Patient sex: M
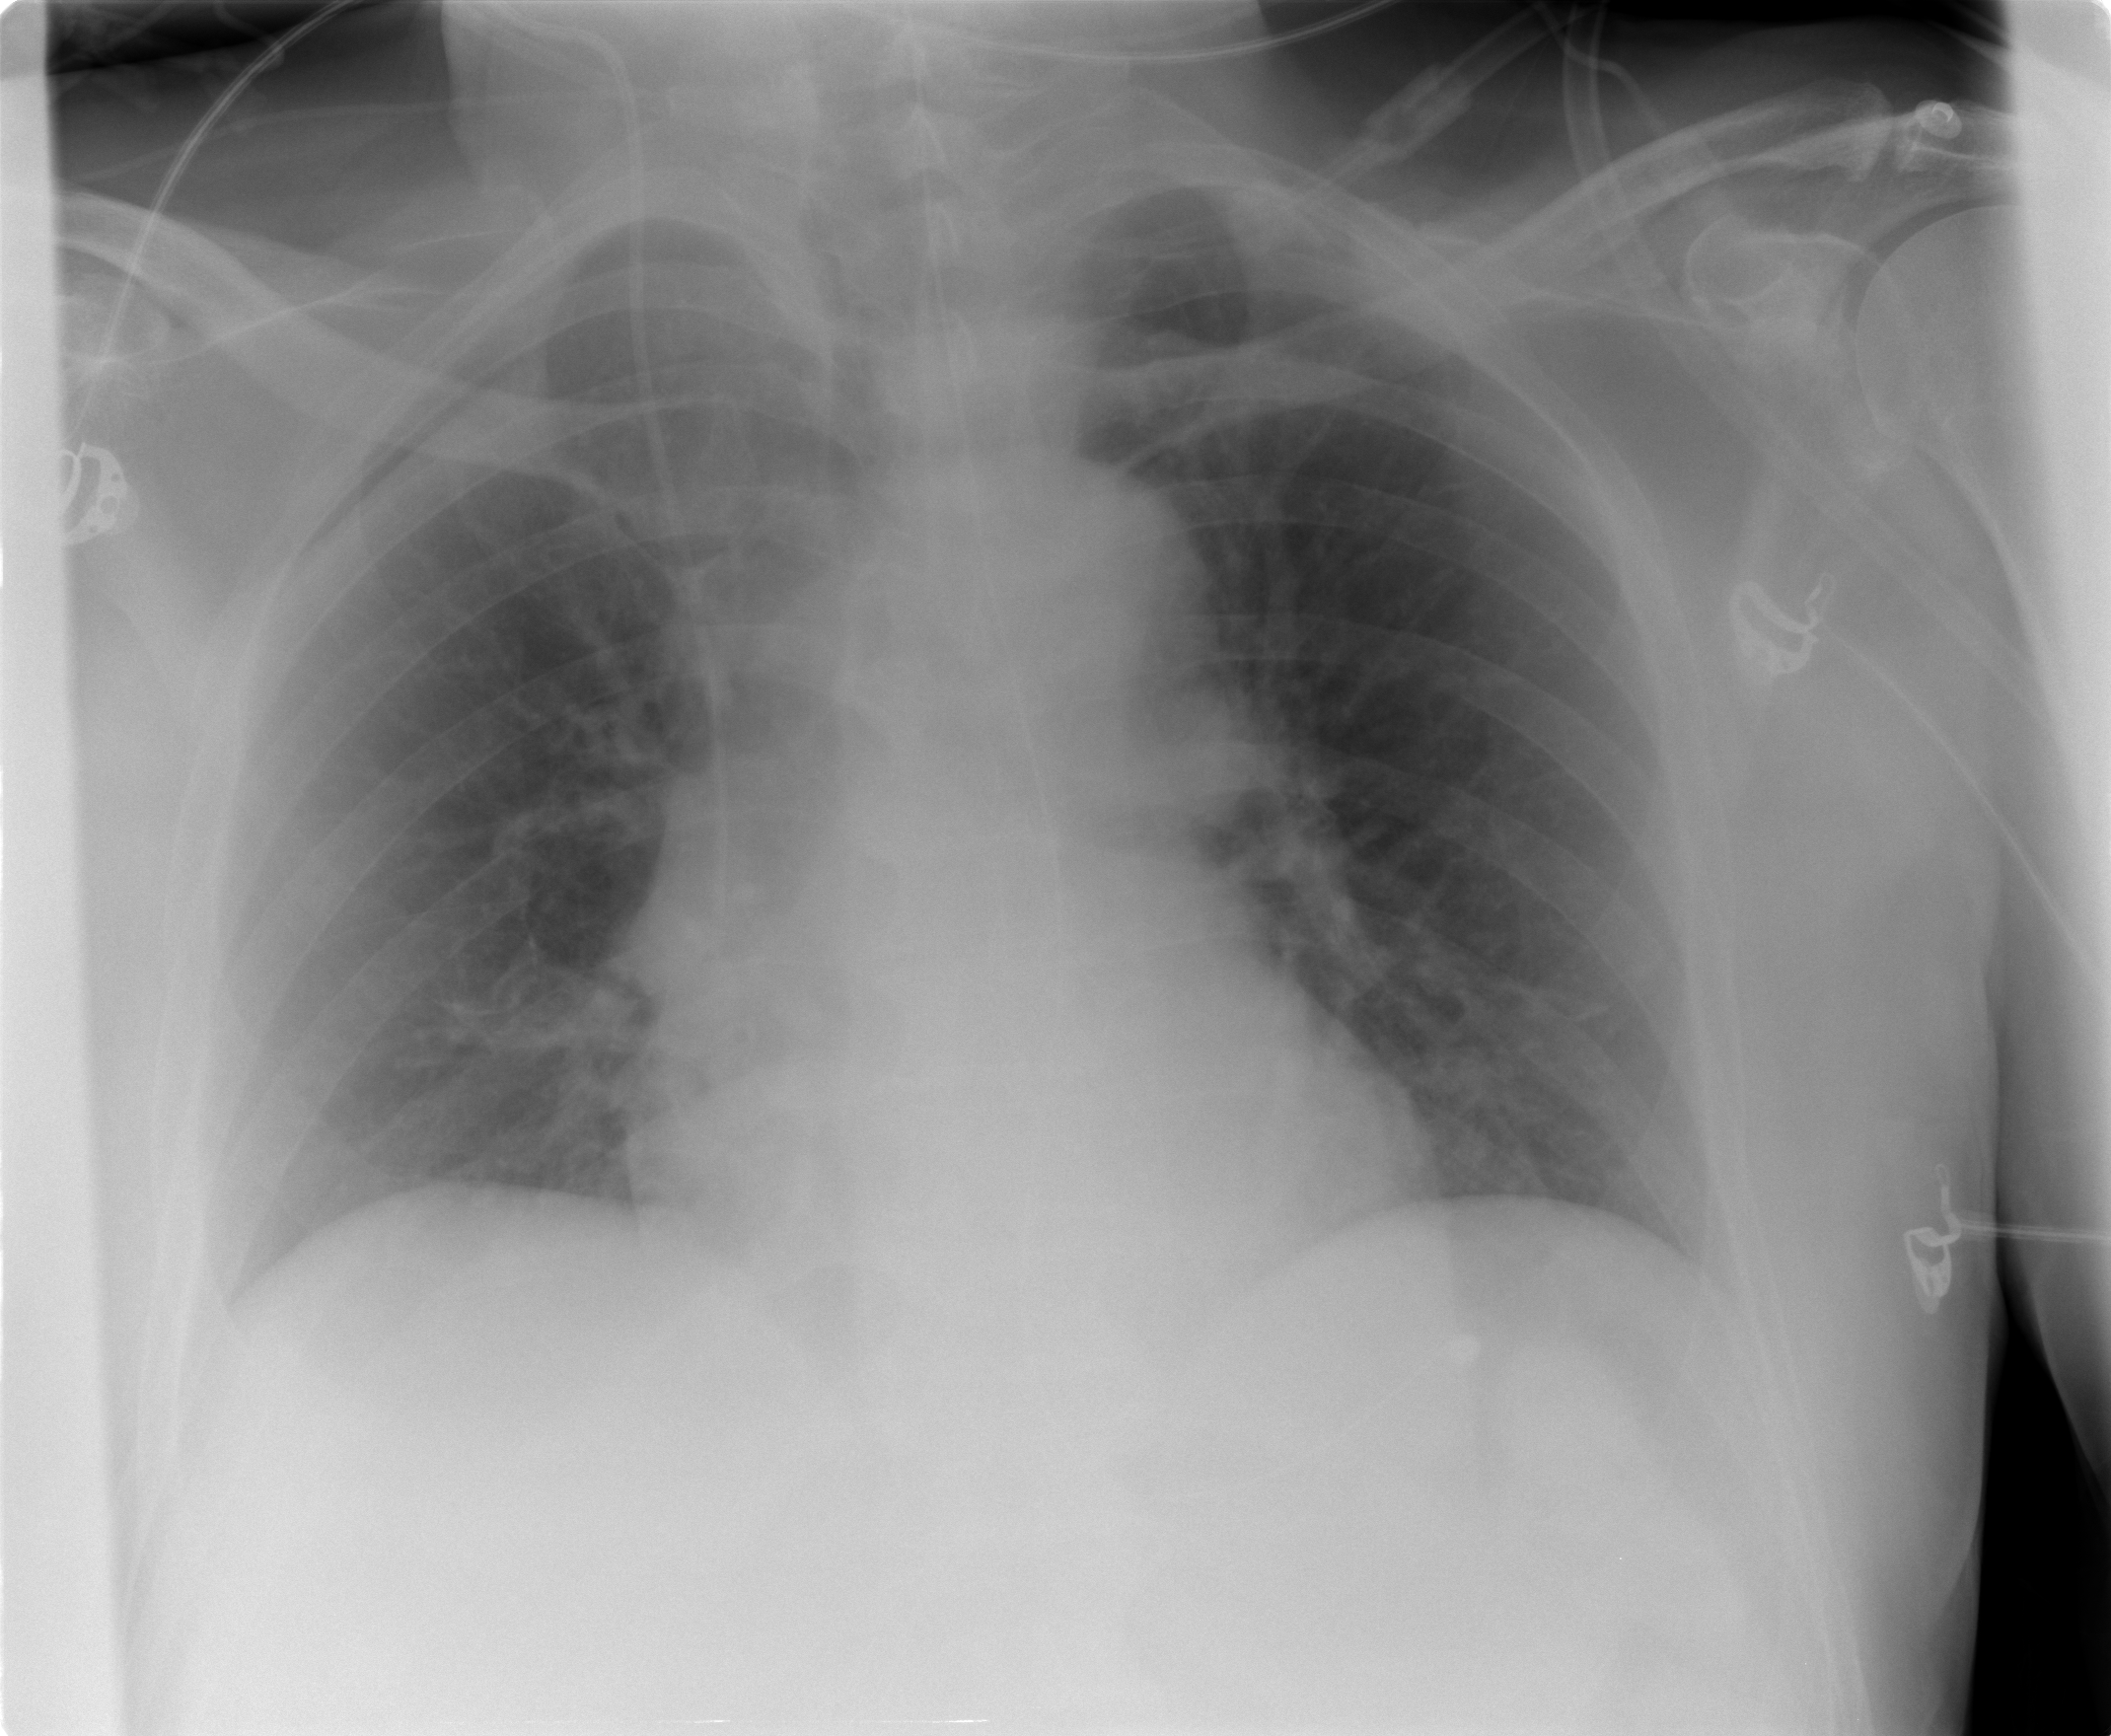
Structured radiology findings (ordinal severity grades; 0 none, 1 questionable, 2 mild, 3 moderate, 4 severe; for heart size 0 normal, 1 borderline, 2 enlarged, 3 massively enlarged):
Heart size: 2
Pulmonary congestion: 2
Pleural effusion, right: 0
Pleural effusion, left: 0
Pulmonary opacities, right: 0
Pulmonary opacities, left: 0
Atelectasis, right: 0
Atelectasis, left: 0